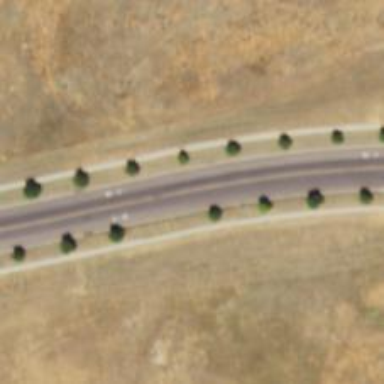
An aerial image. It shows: Secondary road with separate asphalt sidewalk.